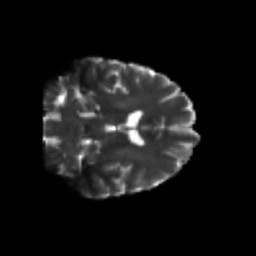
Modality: T2w
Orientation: coronal
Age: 24
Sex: male
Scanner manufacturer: siemens
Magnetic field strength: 3 T
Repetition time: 3.5 s
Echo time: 0.113 s